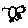
Label: bird